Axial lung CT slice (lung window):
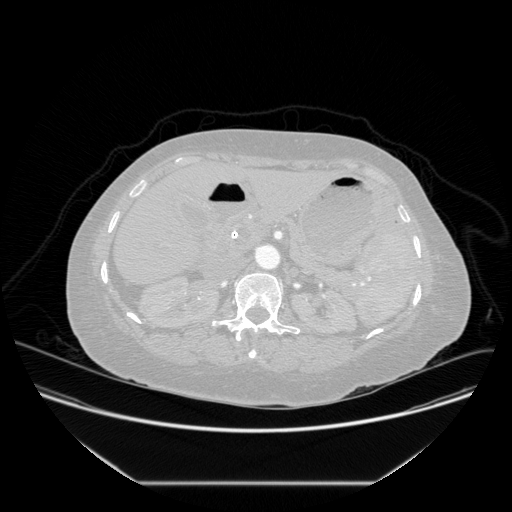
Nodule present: no